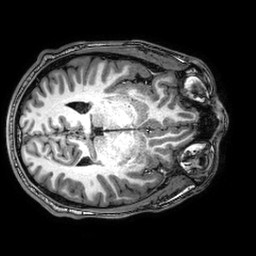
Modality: T1w
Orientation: axial
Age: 26
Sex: male
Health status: healthy